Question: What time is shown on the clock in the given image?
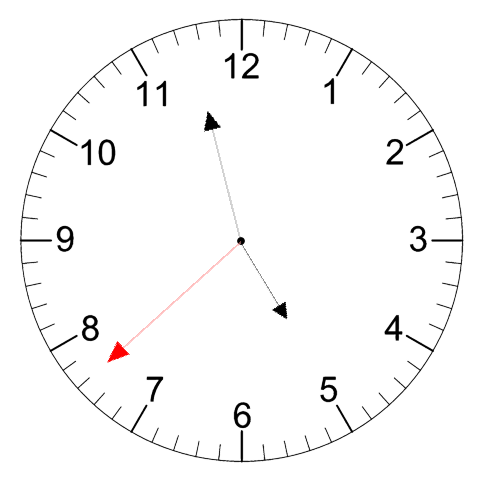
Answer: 04:57:38